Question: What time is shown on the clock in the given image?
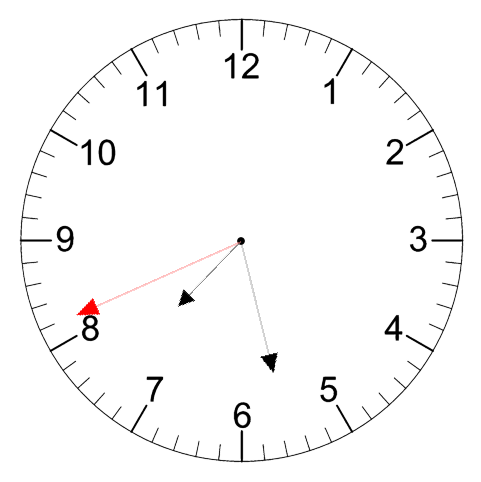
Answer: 07:27:41